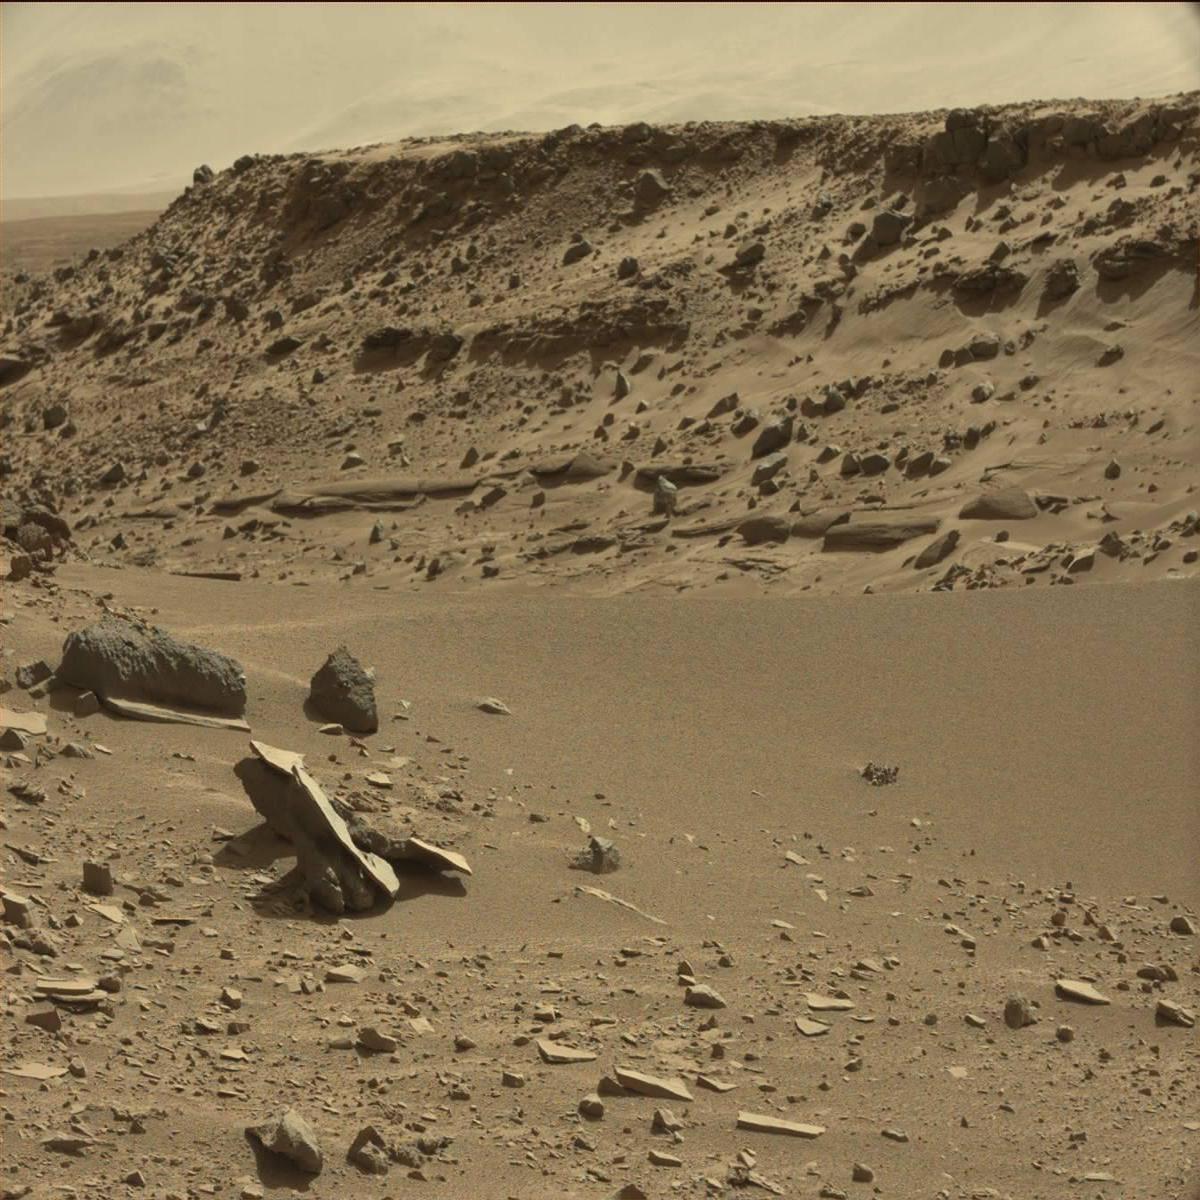
Terrain classes present: Bedrock, Ridge, Rock, Sand / Soil